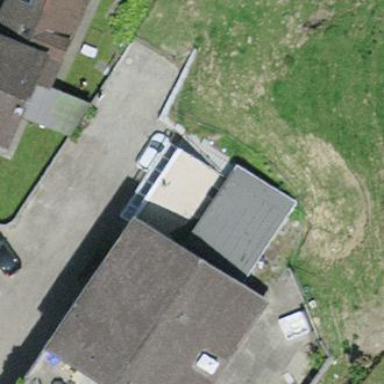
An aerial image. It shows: View of roof of building.